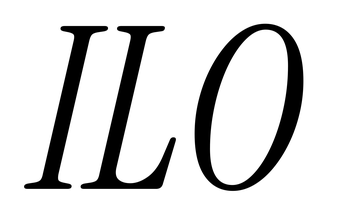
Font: InstrumentSerif-Italic